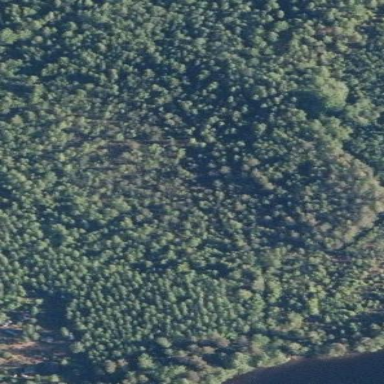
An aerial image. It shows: Beautiful woodland area.